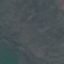
Label: HerbaceousVegetation